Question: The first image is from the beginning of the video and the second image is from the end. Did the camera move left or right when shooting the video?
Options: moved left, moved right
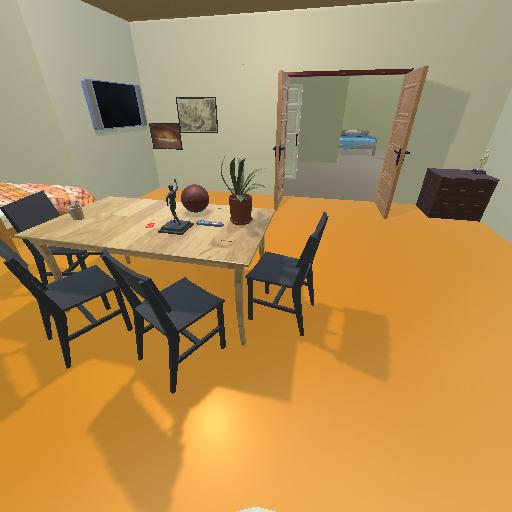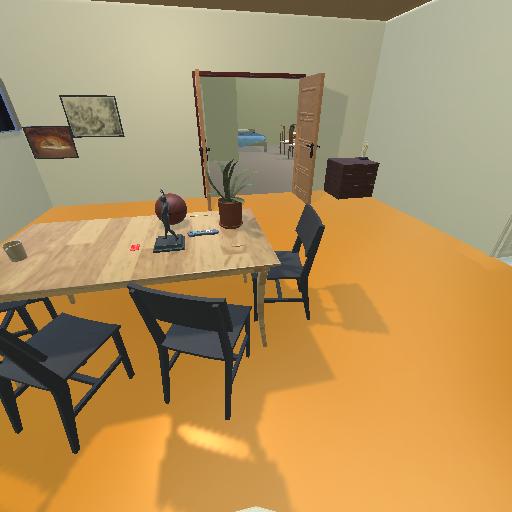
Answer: moved left